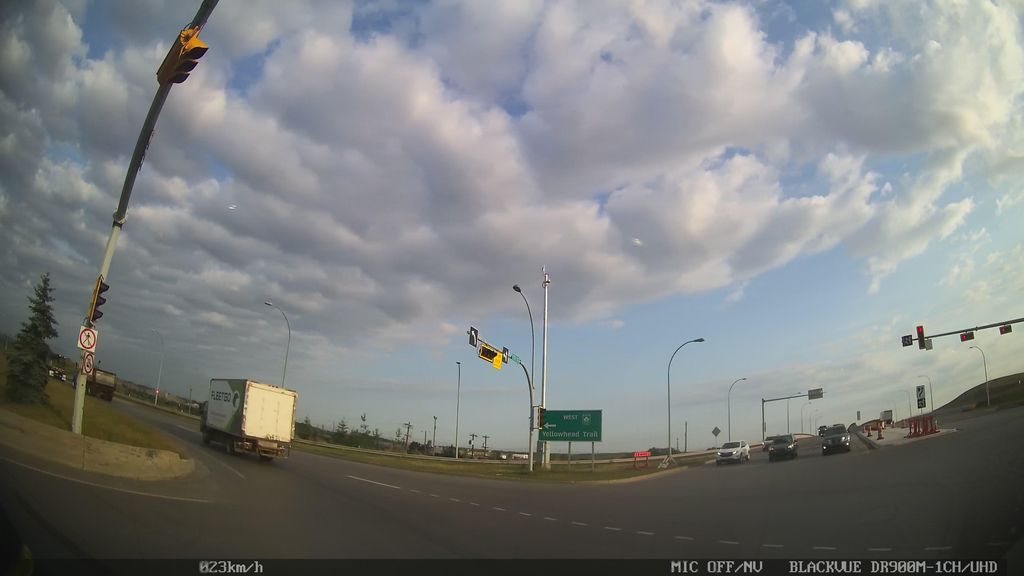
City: edmonton